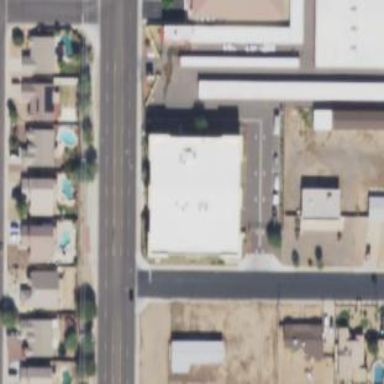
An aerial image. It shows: Building that serves as storage rental shop.